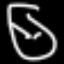
Label: clock